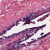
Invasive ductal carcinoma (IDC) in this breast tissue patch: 0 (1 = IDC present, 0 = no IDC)